Aerial crown-view tile of a tropical tree (Barro Colorado Island, Panama), acquired 20240611:
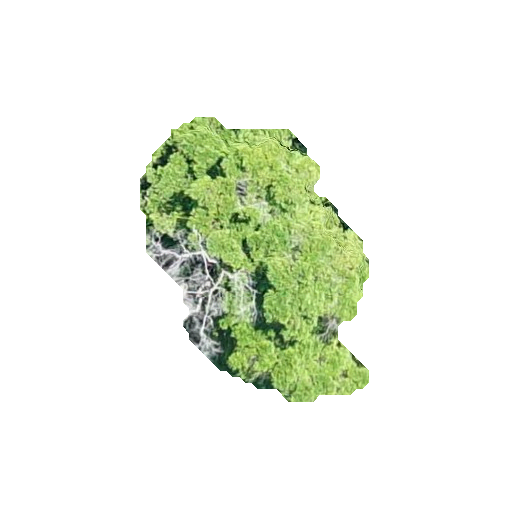
Species: Terminalia amazonia
GBIF accepted scientific name: Terminalia amazonica
Crown area: 70.564 m²